Question: In portuguese language we use an expression to tell what's going on which is:
> this is witchcraft
So, I'm trying to unlink an image, and while I'm writing this topic I'm thinking about the possibility of '<img src='url'/>' means that the image is open (?).
I have an html table with two columns.
'''
# | Image
Delete Image here displayed
Delete Image here displayed
etc.. etc...
'''
By clicking "Delete", an AJAX function is performed.
'''
$(".delete").on('click', function(){
var parent = $(this).parent();
$.ajax({
url: 'inc/response.php?type=deleteImage',
data: {id: $(this).attr('id')},
type: 'POST',
success: function(data){
parent.remove();
}
});
});
'''
And the code for 'deleteImage' is the following:
'''
$path = "../images/videos/" . $image->get($_REQUEST['id']);
'''
This the path.
'''
unlink($path);
'''
If the path is incorrect the php log returns:
> Error on unlink because file or directory does not exists..
, but the message I'm getting is
> PHP Warning: unlink(../images/videos/): Permission denied in
C:\xampp\htdocs\newproject\inc\response.php
Since I'm working locally and it's windows, I've set the right administration rights for the folder.
Btw, the folder has the following structure:
'''
images
> Videos
> customer_A
> customer_B
> customer_C
'''

The is set for EVERY user.
So, what am I doing wrong? Can the problem be because of the image is "open" in the '<img src>' ?
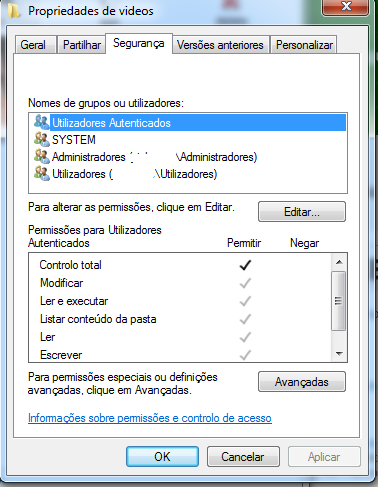
Answer: You are trying to remove '../images/videos/' directory. It seems your '$image->get($_REQUEST['id'])' returns empty.